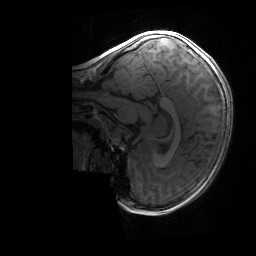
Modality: T1w
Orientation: sagittal
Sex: female
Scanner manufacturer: siemens
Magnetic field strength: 3 T
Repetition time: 1.9 s
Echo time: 0.00243 s